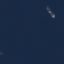
Land use / land cover: SeaLake